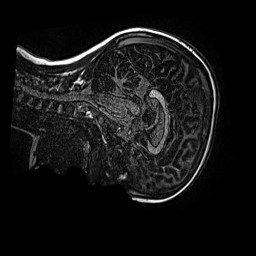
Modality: MP2RAGE
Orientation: sagittal
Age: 9
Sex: female
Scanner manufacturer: siemens
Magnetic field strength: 3 T
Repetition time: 4 s
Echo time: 0.00299 s